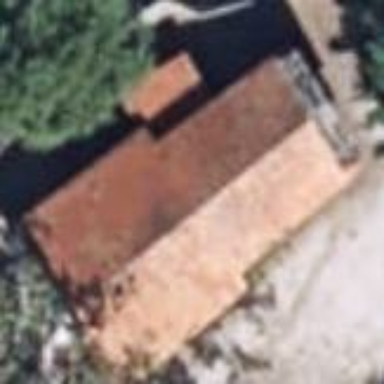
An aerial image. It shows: Chapel that serves as place of worship.